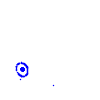
Particle: pion